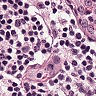
Metastatic tissue present: no